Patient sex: F
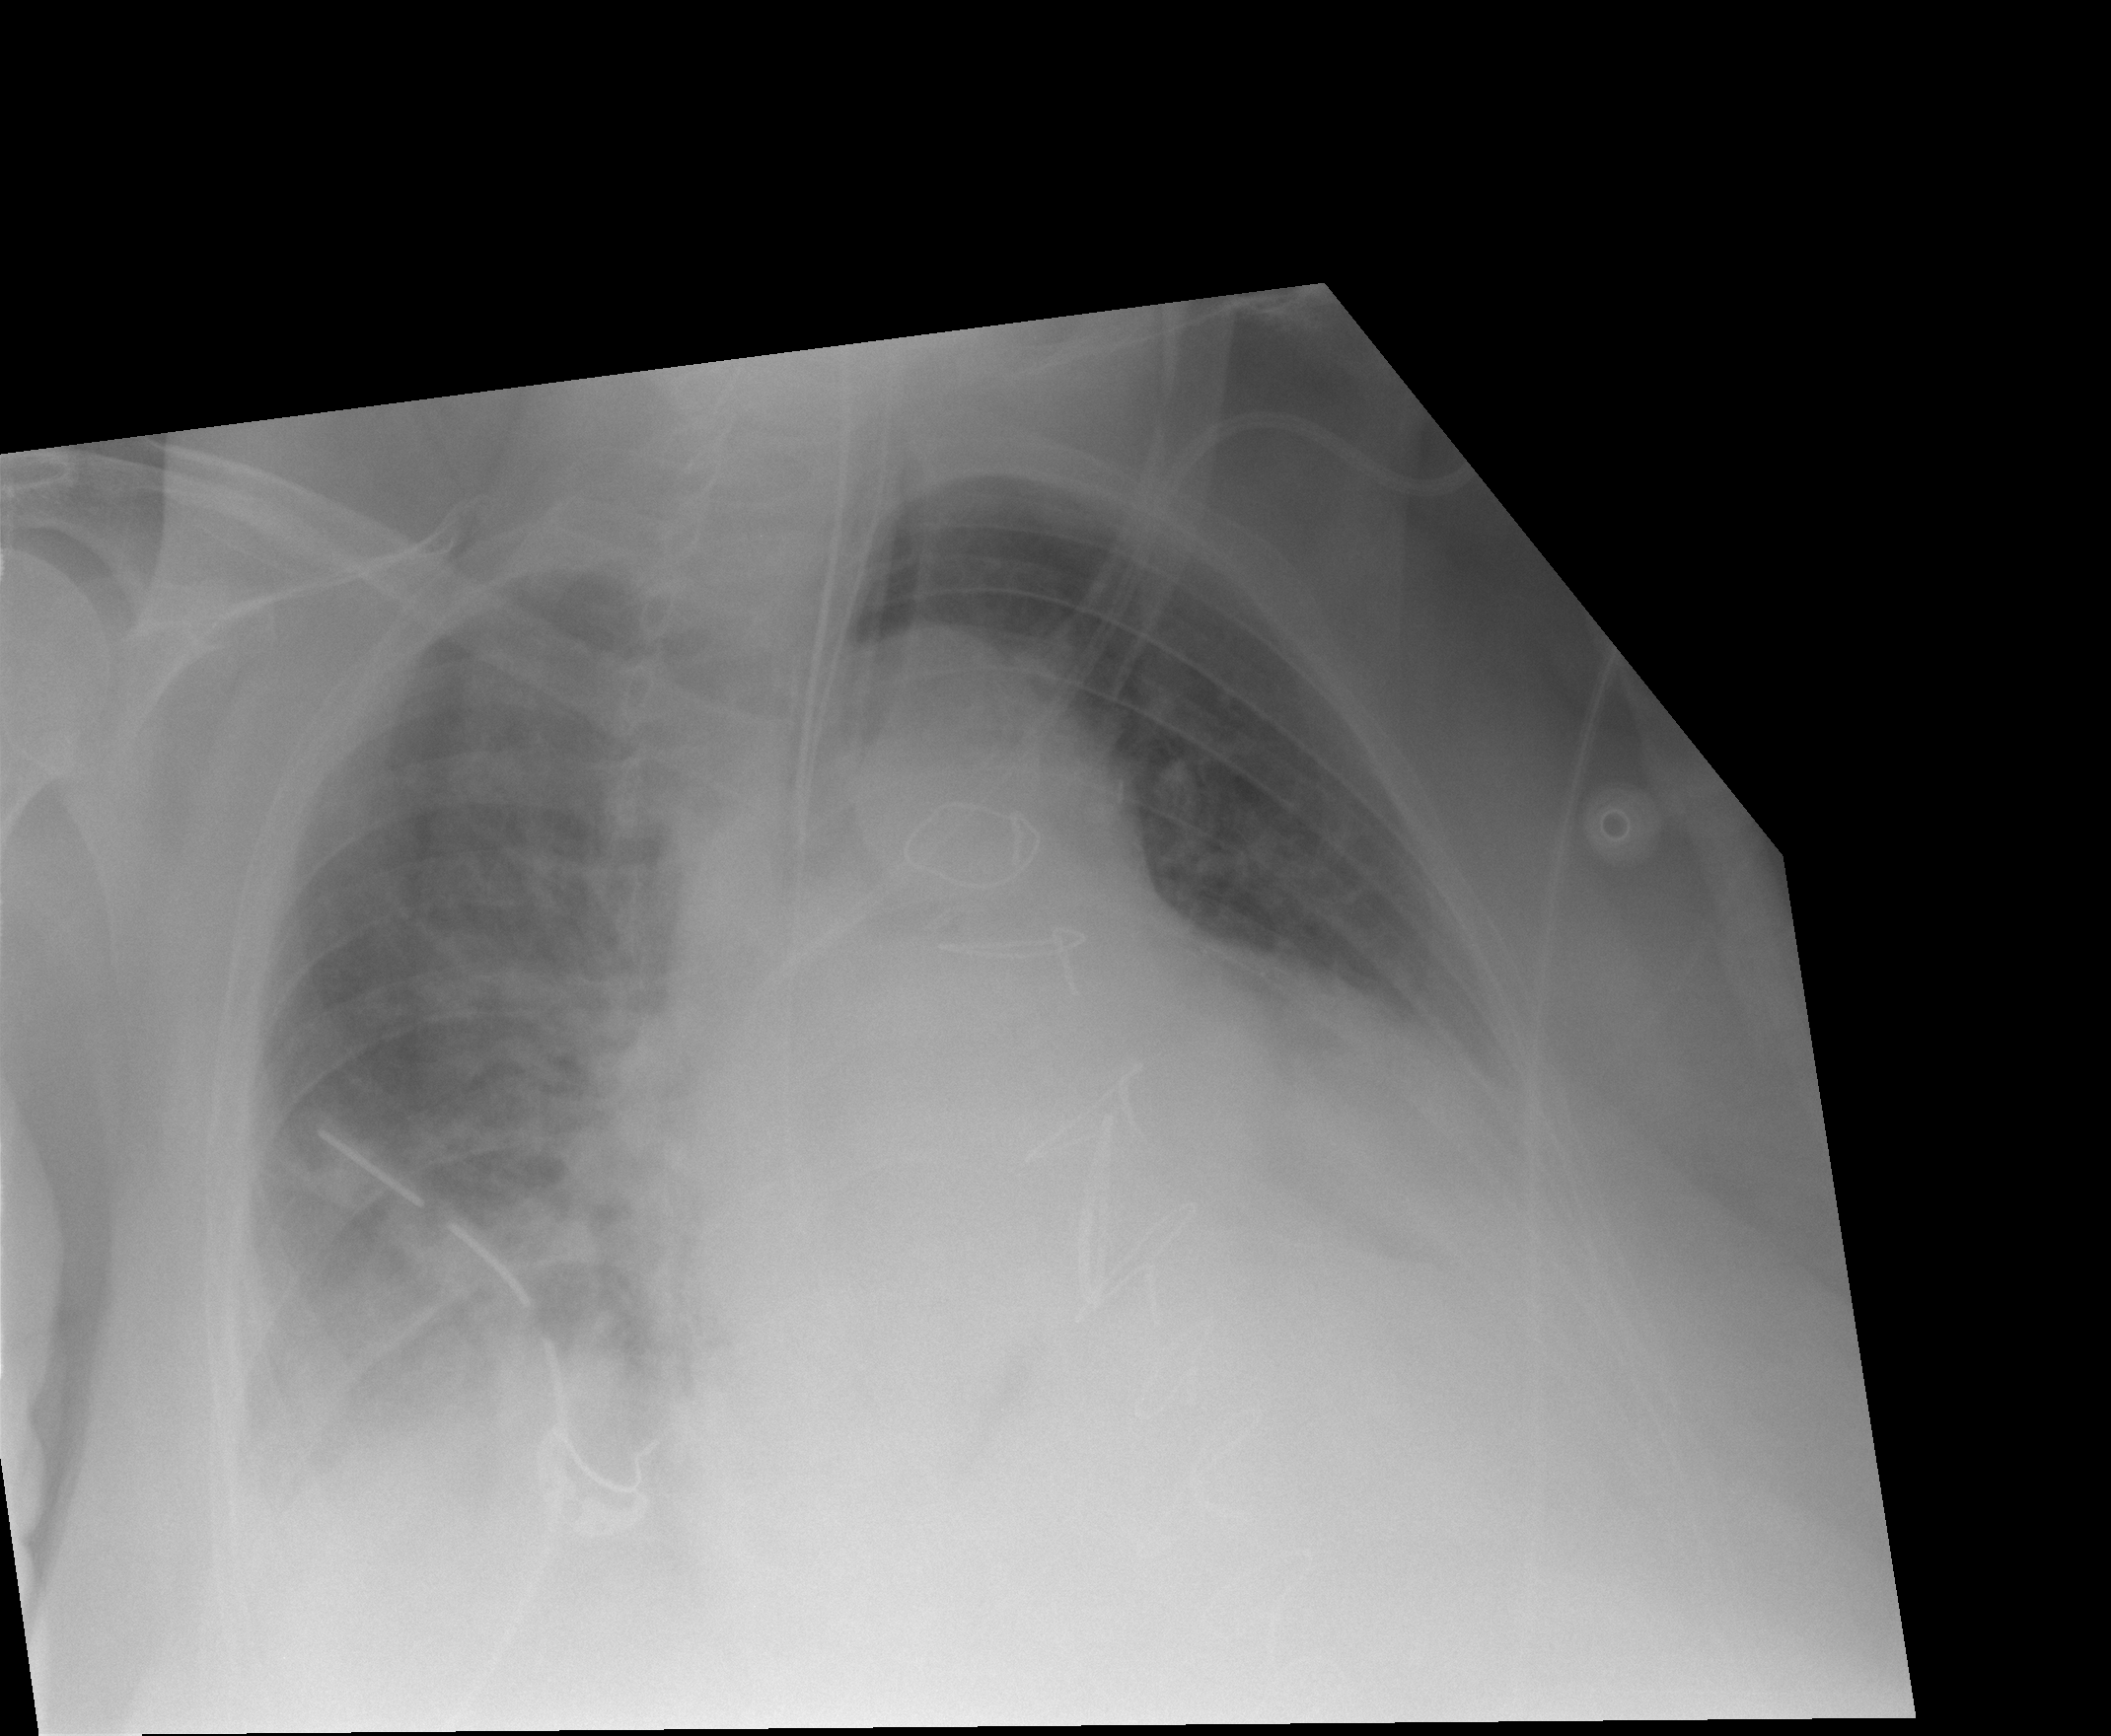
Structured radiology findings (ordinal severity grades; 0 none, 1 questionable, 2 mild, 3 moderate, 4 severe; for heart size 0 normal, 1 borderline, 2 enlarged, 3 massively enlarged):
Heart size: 2
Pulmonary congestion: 2
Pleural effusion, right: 2
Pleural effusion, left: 2
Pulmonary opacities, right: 2
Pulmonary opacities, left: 0
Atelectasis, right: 2
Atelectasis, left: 2